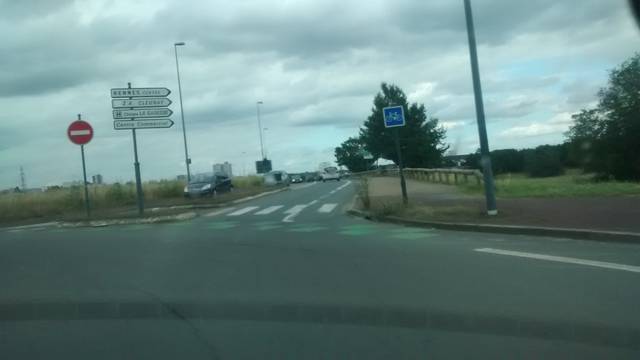
Region: France
Coordinates: 48.101, -1.718